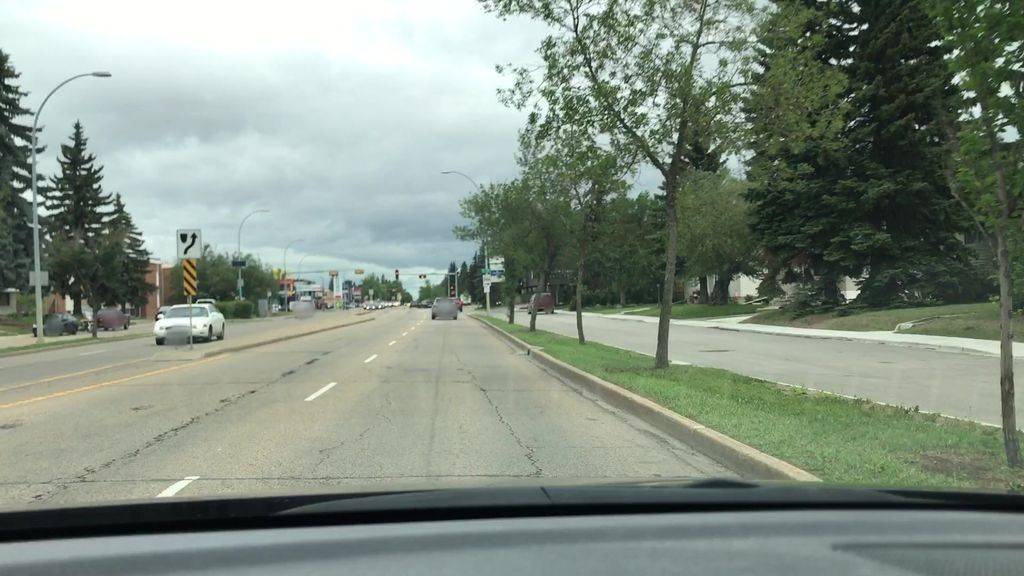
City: edmonton